Question: Please excuse me if this question has been asked before.
I am installing Gradle on my Windows laptop. I placed my installation in Program Files and chagned the 'PATH' envionment variable as required. When I type 'gradle' in the command prompt everything is OK. Now I am starting to create the build.gradle file and the first thing I have placed in there is 'apply plugin:'java'' which is supposed to bring up additional tasks when I type the 'gradle tasks' command but no additional tasks are appearing. I am concerned that I am not placing the file in the right place so I have tried placing it in the bin directory and the top level Gradle directory.
If it helps this is what I see when I type 'gradle tasks':

I tried adding the '--all' option but this did not yield any further tasks.
The steps I am following can be found here:
<URL>
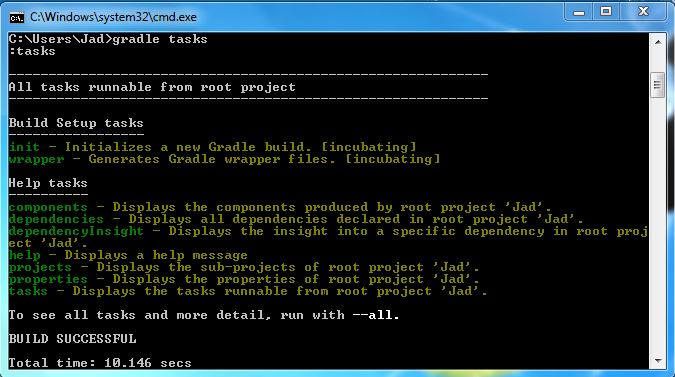
Answer: You need to run 'gradle tasks' from the same directory that contains 'build.gradle'. Never place the latter below the Gradle install dir; it belongs into the base dir of the project you are trying to build.